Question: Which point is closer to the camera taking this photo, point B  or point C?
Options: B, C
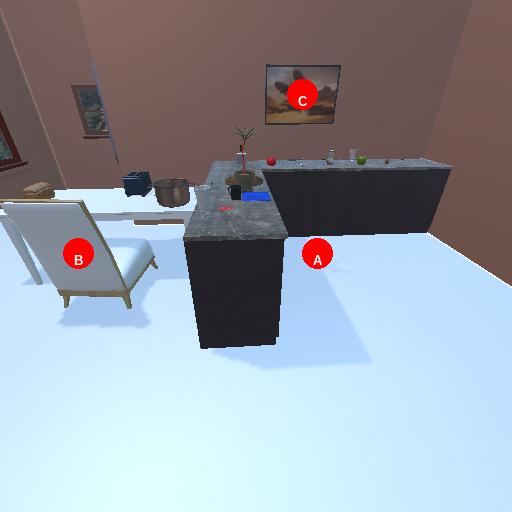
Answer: B